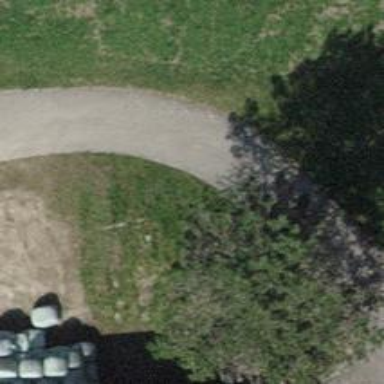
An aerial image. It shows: Service road with paved surface.